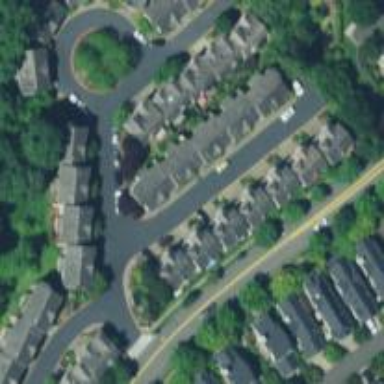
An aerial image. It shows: Residential road with sidewalk on the left.